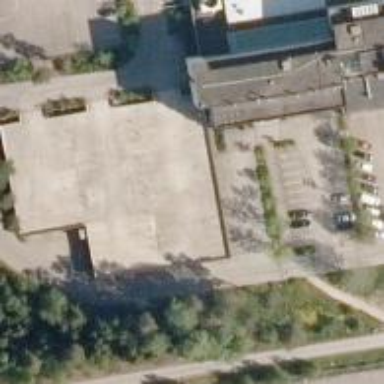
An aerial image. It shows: Parking area with surface.